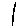
Label: line